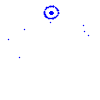
Particle: pion